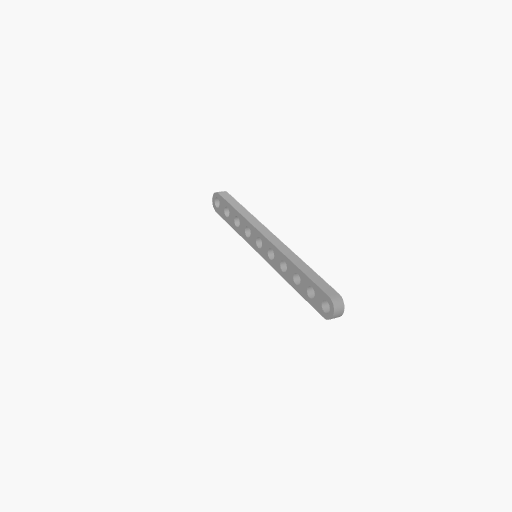
Part: FlatBeam10H